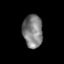
Tissue: skin
Cell type: Epithelial cells
Senescence score: 0.2787
Nuclear area (px): 643
Mean DAPI intensity: 125.431